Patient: sex F, age 61
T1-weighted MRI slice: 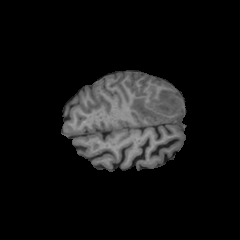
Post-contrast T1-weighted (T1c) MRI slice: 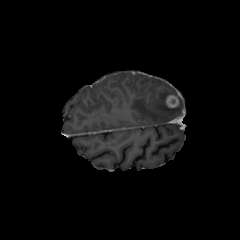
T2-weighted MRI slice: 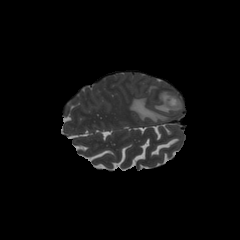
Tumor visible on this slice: yes
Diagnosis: Glioblastoma, IDH-wildtype
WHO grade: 4